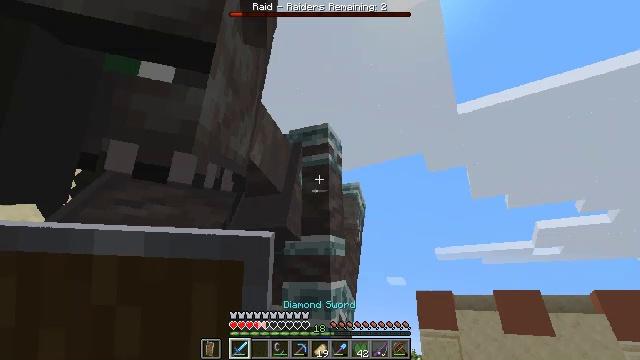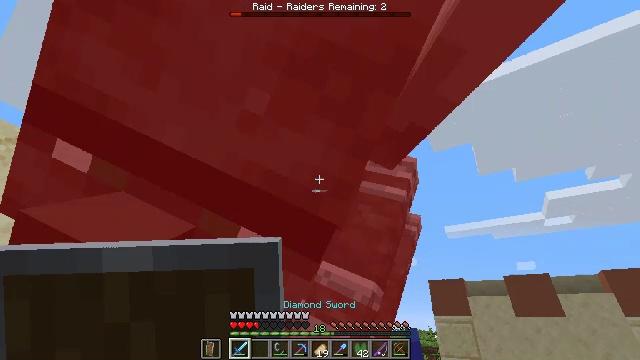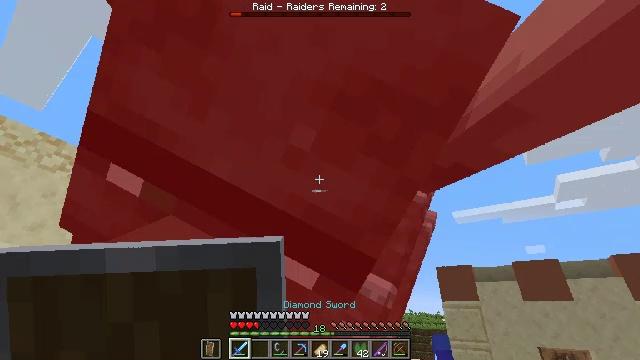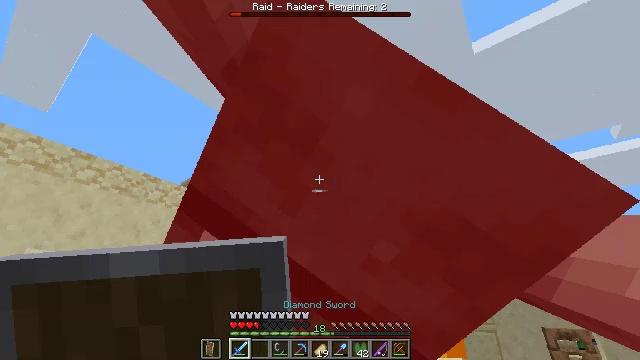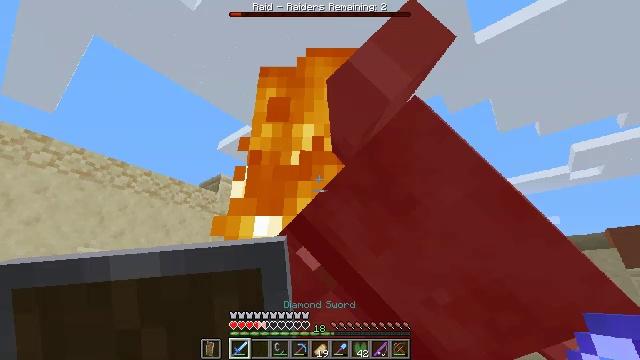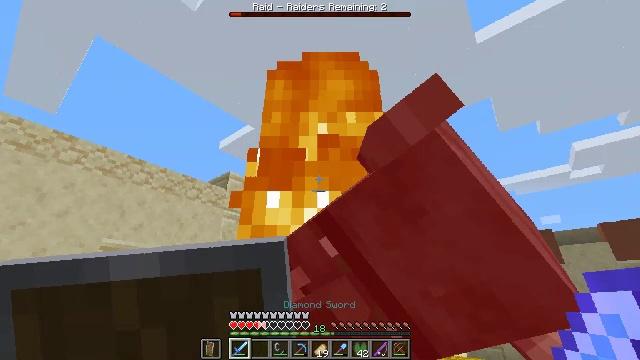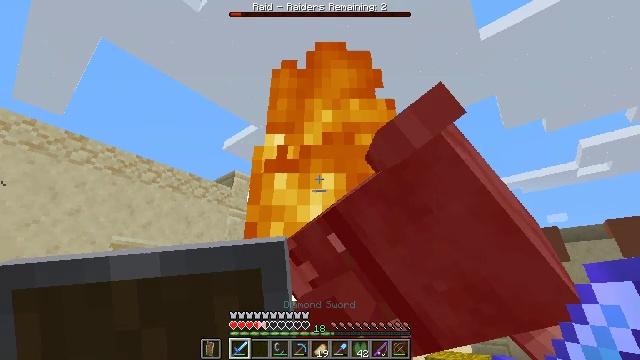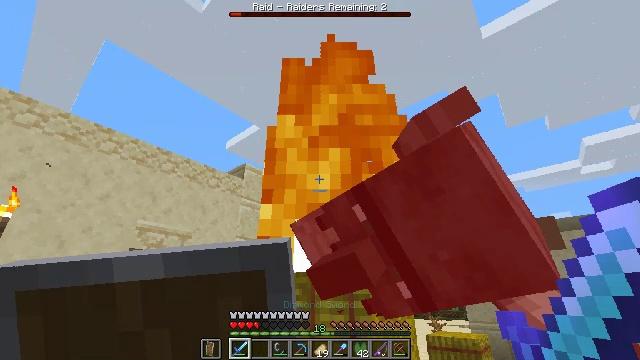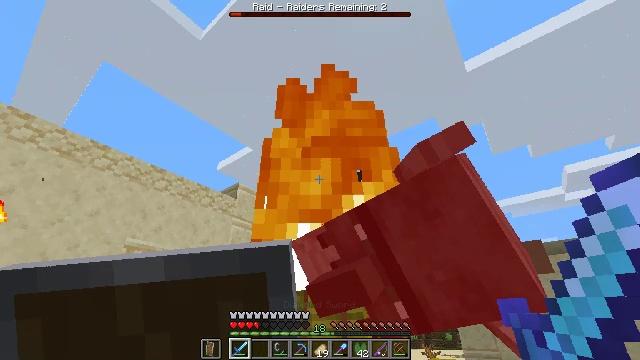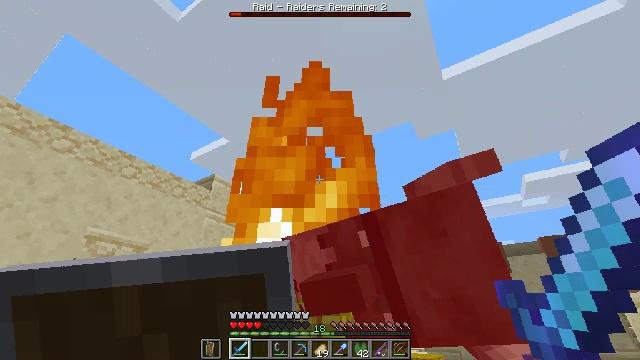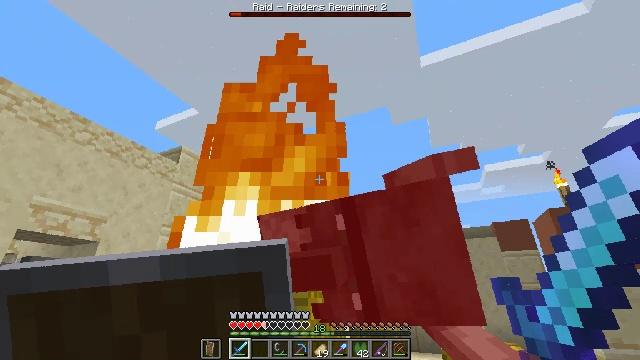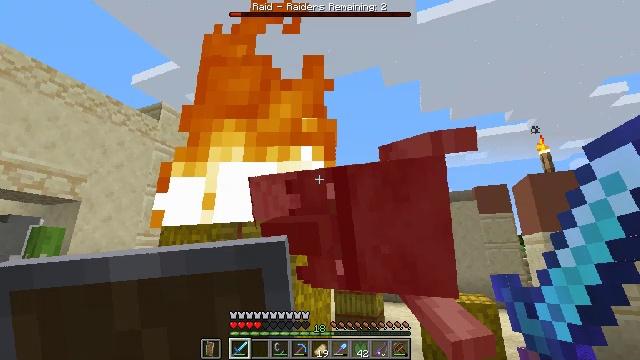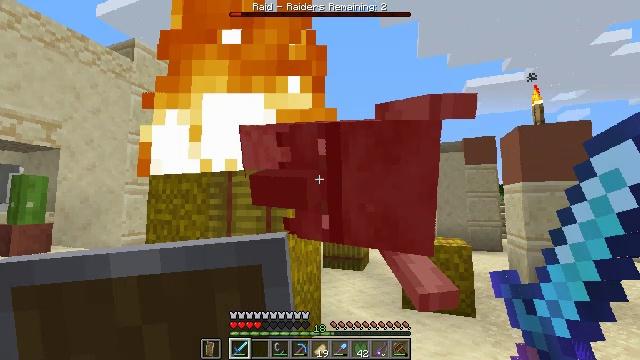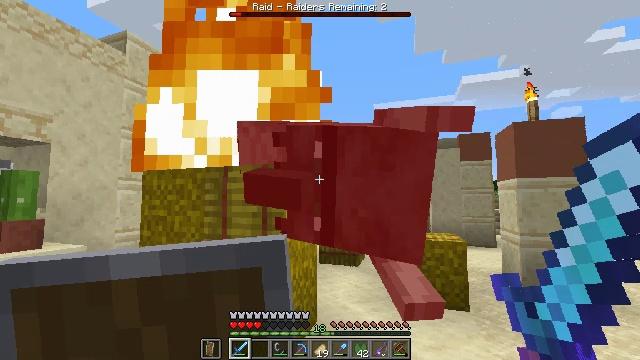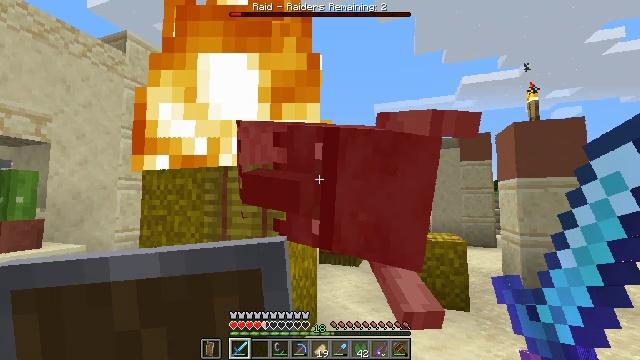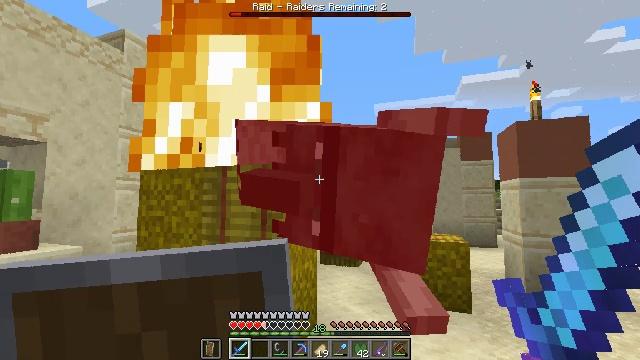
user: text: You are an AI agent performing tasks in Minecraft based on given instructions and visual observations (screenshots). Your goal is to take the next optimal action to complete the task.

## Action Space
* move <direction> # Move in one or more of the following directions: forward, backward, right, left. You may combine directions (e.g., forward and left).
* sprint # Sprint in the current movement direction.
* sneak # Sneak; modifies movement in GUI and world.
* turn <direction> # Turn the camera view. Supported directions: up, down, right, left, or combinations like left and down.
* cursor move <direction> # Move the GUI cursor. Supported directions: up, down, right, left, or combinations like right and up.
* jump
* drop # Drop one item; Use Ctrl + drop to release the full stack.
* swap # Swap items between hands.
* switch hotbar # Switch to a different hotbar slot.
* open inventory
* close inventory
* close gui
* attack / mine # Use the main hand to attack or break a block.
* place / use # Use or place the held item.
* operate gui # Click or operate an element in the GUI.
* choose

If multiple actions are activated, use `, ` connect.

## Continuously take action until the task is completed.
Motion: motion action
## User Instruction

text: Remove a glass bottle from the inventory.
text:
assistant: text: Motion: move back, turn left and down
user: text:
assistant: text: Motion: move back, turn left and down
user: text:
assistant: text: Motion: turn left and down
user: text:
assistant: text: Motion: turn down
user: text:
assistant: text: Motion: move forward
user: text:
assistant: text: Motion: move forward
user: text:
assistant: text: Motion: move forward
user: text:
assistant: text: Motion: move forward, turn right and up
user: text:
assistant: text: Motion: move forward, turn right
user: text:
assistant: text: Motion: turn right and down
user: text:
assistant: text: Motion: turn right and down
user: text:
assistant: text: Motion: turn right and down
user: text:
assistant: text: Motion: no_op
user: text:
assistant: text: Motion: no_op
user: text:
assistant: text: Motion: move forward
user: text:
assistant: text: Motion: move forward
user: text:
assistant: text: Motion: turn right and down
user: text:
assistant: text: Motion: move forward, turn right and down
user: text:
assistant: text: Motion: move forward, turn right and down
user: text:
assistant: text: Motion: move forward, turn right and down
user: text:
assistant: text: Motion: move forward, turn right and down
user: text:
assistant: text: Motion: move forward, switch to hotbar 4
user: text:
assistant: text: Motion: move forward, switch to hotbar 4
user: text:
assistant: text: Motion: move forward, switch to hotbar 4
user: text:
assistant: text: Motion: move forward
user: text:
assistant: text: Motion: move forward, turn up, switch to hotbar 5
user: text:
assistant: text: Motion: move forward, turn right, switch to hotbar 5
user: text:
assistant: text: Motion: move forward, turn right, switch to hotbar 5
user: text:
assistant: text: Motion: move forward, switch to hotbar 5
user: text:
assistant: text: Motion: move forward, turn left